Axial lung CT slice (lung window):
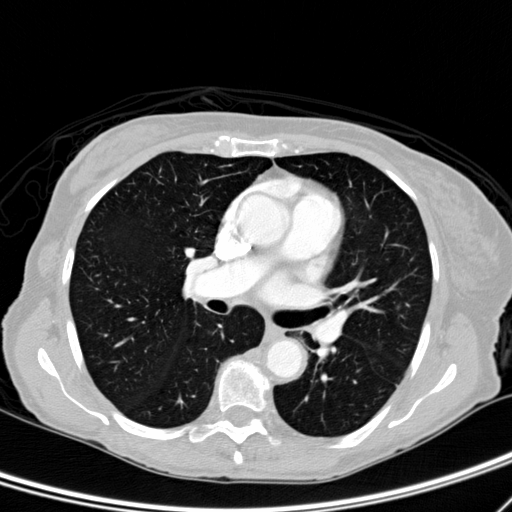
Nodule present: no